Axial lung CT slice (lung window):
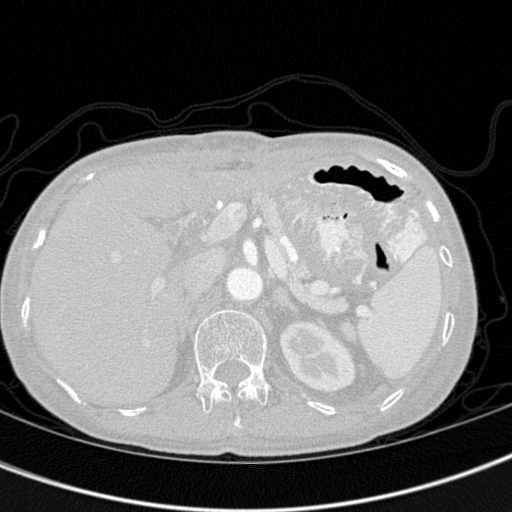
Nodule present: no